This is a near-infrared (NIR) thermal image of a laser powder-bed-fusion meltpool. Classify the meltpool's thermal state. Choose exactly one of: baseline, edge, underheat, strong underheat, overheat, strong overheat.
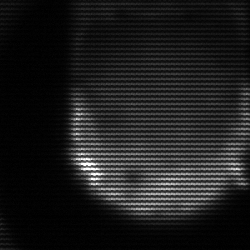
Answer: edge